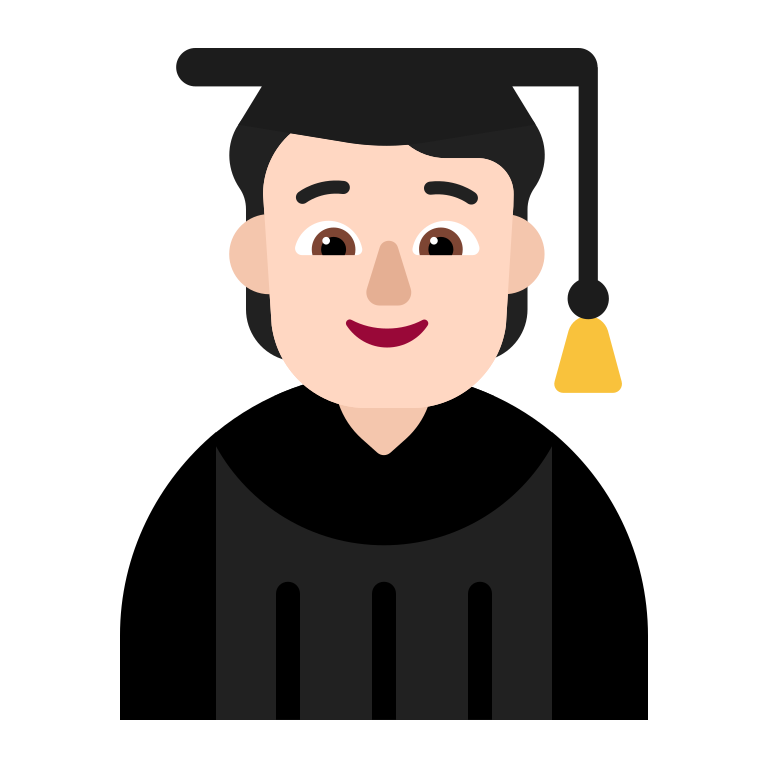
student flat light